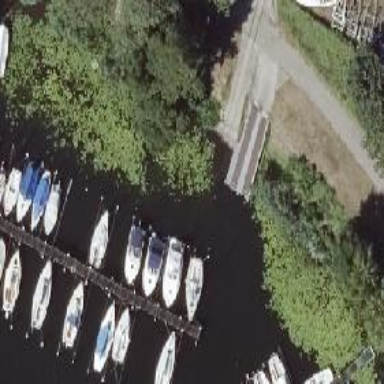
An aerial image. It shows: Slipway on leisure land.